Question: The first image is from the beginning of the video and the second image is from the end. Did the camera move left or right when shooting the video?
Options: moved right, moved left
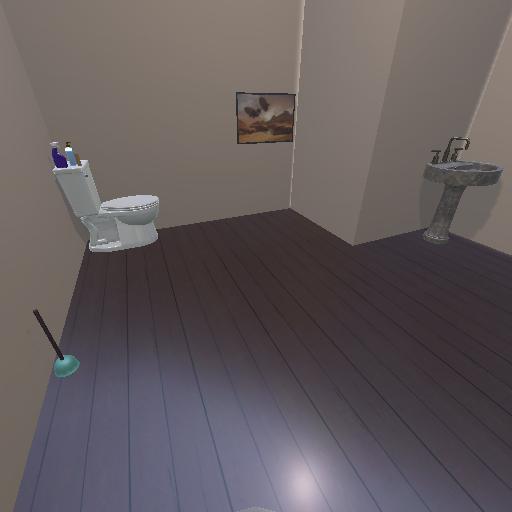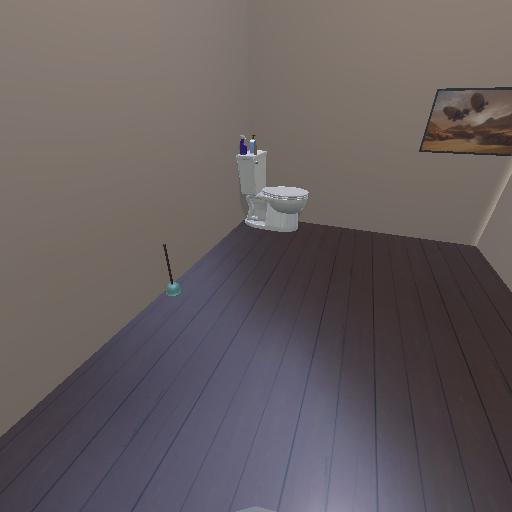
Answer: moved right